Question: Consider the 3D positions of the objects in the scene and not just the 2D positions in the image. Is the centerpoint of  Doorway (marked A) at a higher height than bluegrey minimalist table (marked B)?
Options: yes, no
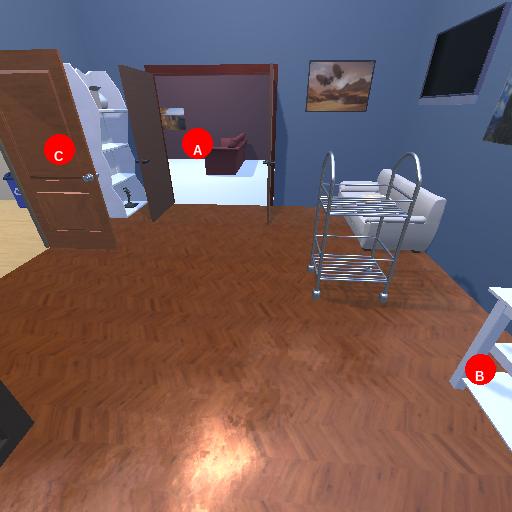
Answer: yes